Interaction volume radius: 10 \u00c5
Interaction volume height: 20 \u00c5
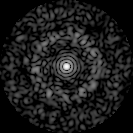
Disorder parameter: 0.8032